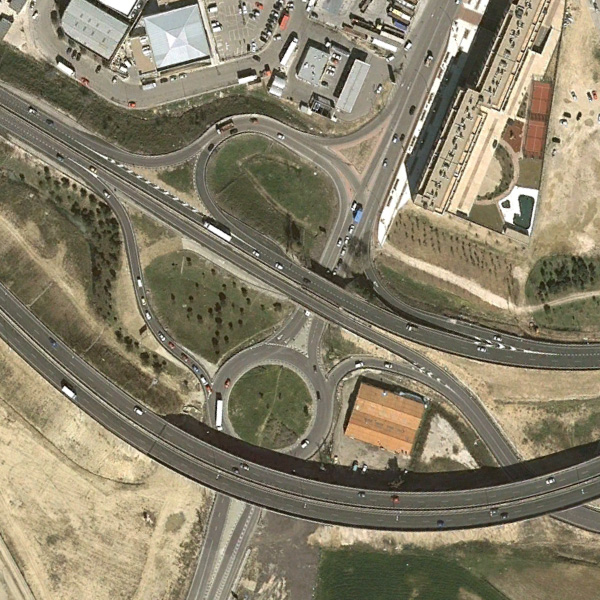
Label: Viaduct